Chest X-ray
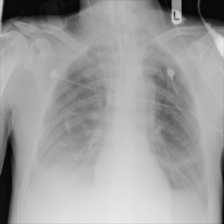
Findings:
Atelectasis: negative
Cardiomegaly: negative
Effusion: negative
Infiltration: negative
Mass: negative
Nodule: negative
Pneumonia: negative
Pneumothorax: negative
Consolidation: negative
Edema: negative
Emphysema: negative
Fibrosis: negative
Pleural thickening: negative
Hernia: negative